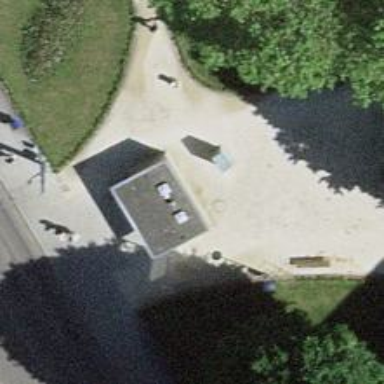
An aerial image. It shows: Public bookcase.